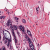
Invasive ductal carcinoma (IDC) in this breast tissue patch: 0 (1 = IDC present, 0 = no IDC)